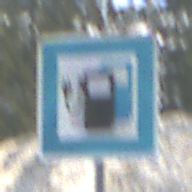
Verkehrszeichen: LadestationFuerElektrofahrzeuge
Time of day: Midday
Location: Outdoor (Suburban)
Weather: PartlyCloudy
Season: NotSpecified
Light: Natural